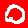
Digit: 0